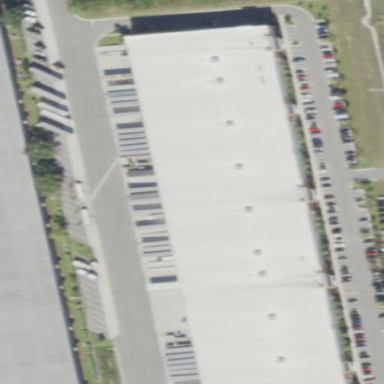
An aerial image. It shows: Warehouse.